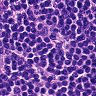
Metastatic tissue present: no